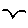
Label: bird